Question: How to "Eliminate render-blocking JavaScript and CSS in above-the-fold content" in Meteor?

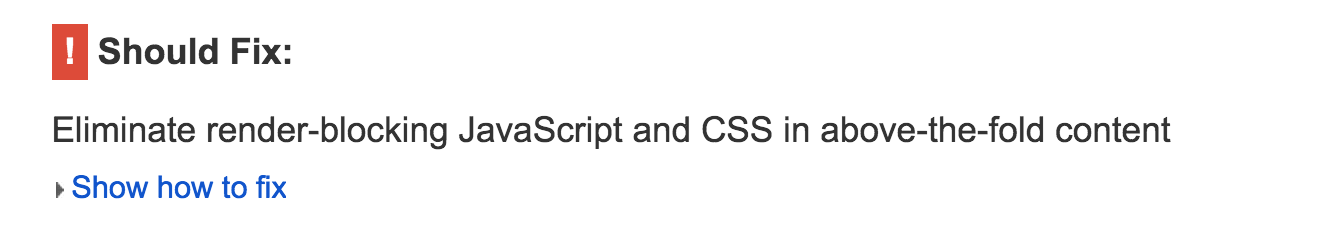
Answer: ## The TruthTM
After implementing a working solution for this problem, I'd say that the answer to your question is: "No, that's just what you get for using such a complex javascript framework."
But it's still a fact that loading meteor can take over a minute, on slow networks. It is huge. That makes for an awful UX. So I think it would improve a meteor app overall to have something like a loading screen.
I'm writing a package <URL> .
## Solution
I documented the solution that I'm using in 'altboiler' <URL>. It got pretty long, so here's a summary:
- 'WebApp.connectHandlers'- 'WebApp.clientPrograms[WebApp.defaultArch].manifest'- - 'script'- 'script''head'-
That way you won't get that error on Google Pagespeed.
### Potential
You could serve a loading screen first or you could also render the whole site without the parts that need a connection to the server.
## Performance
I expected this to load Meteor a lot slower, but in my initial test Meteor actually loaded faster. My test wasn't exactly scientific though. I simply loaded it in the Chrome emulator and throttled the connection to '50kbps'. Also, I did this on a dev instance, so it was uncompressed. The results are still somewhat relevant though:
Without 'altboiler':
With 'altboiler':
The ajax requests only perform better when there are a lot of requests made. So presumably the impact on a bundled instance could range from slightly worse to slightly better.
## Downsides
It might intervene with the <URL> package, but I don't think so. I'll test it when I've written some tests for the package.